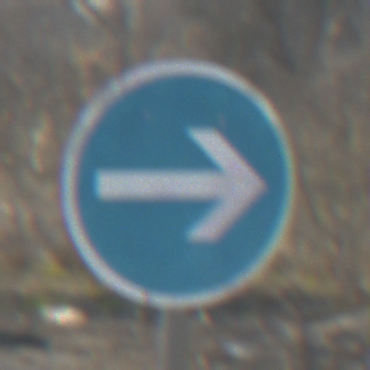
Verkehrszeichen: VorgeschriebeneFahrtrichtungHierRechts
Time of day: MorningAfternoon
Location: Outdoor (Suburban)
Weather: PartlyCloudy
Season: NotSpecified
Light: Natural